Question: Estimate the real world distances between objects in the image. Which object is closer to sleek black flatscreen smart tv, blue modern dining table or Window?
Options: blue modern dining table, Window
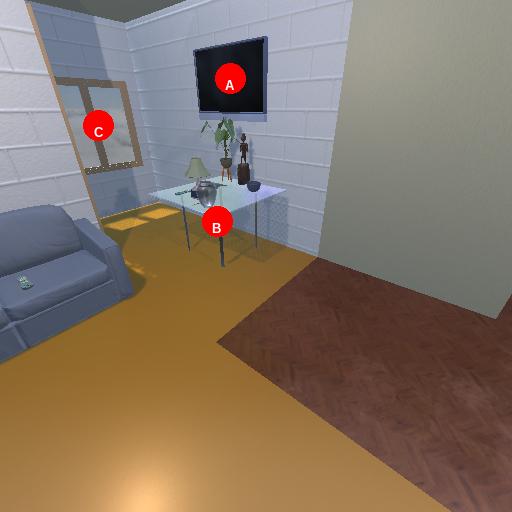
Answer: blue modern dining table